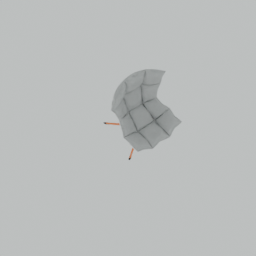
Label: furniture